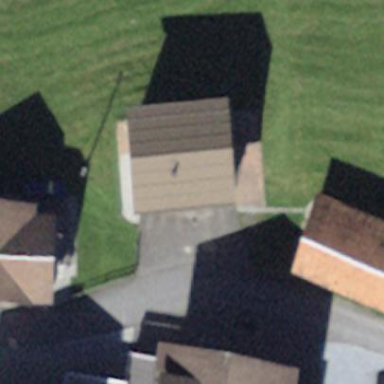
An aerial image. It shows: Residential building.